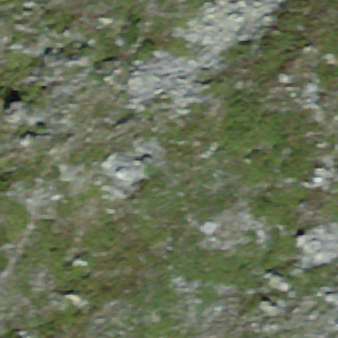
Label: other